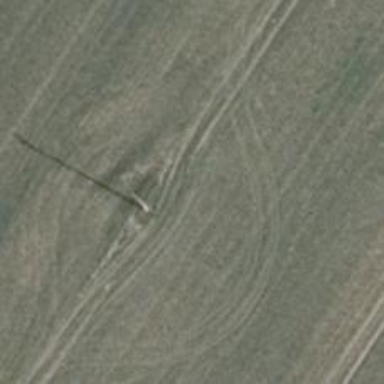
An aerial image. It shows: Power pole.